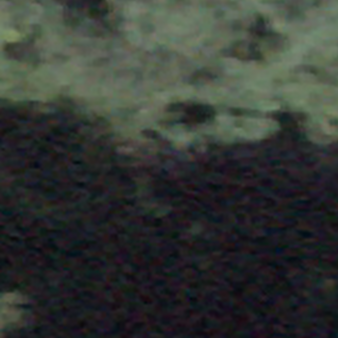
Label: other